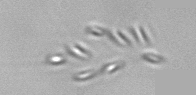
Label: Dinobryon